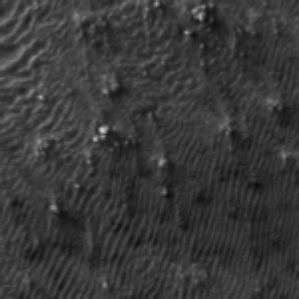
Label: frost